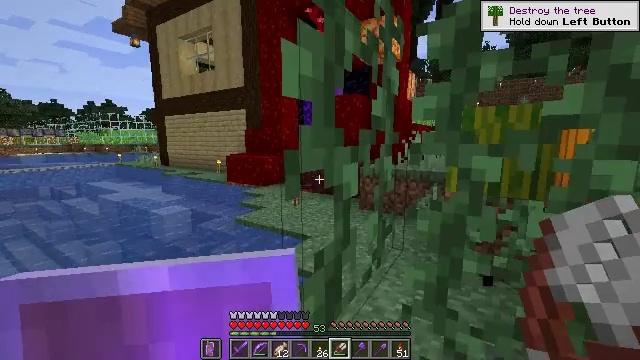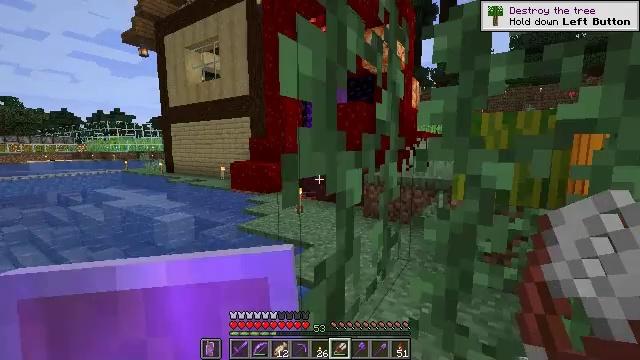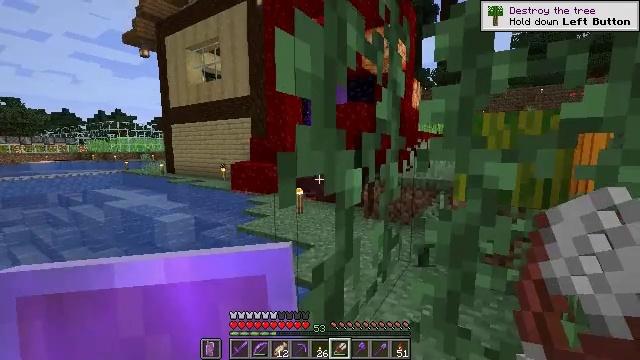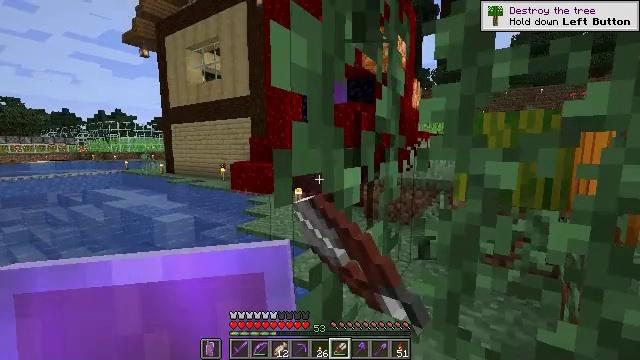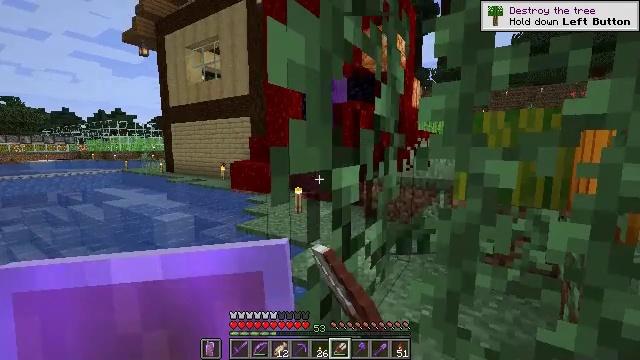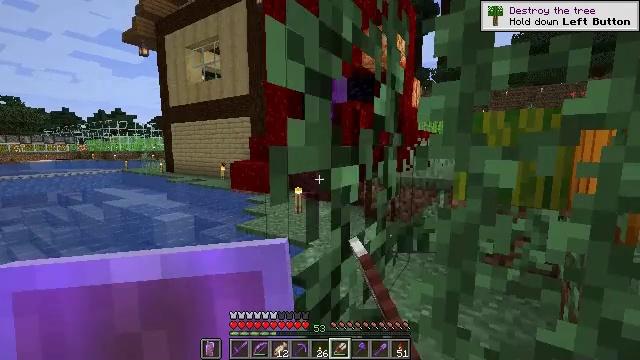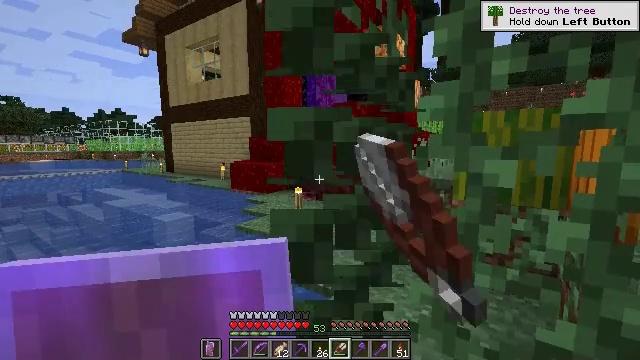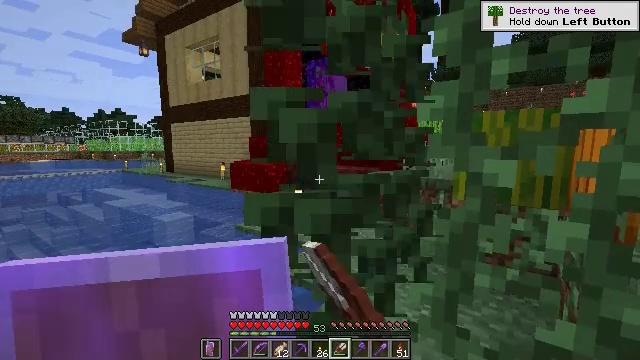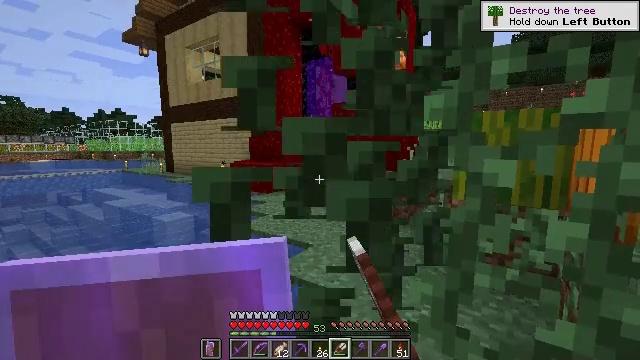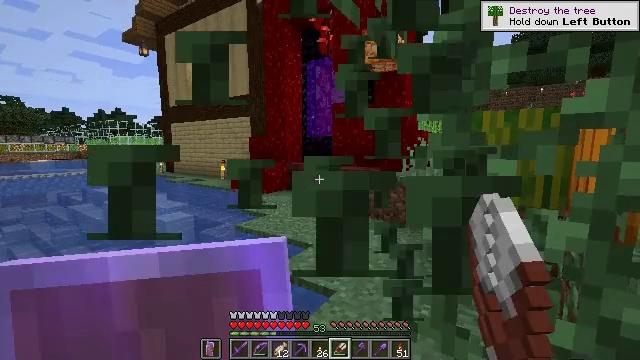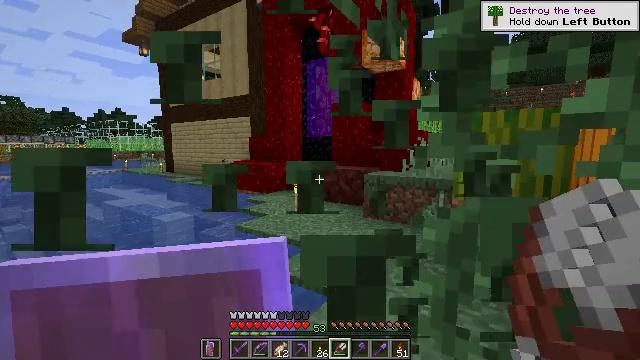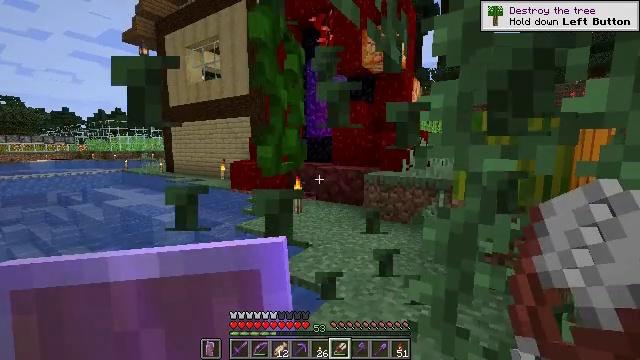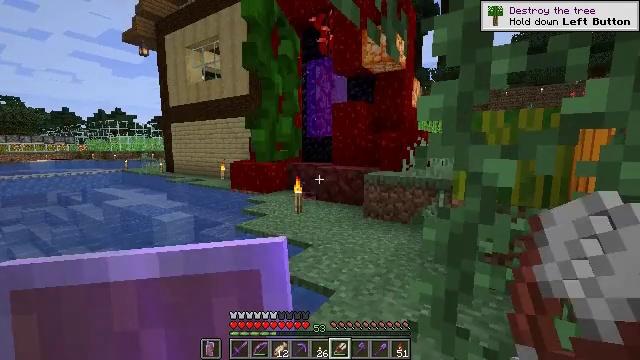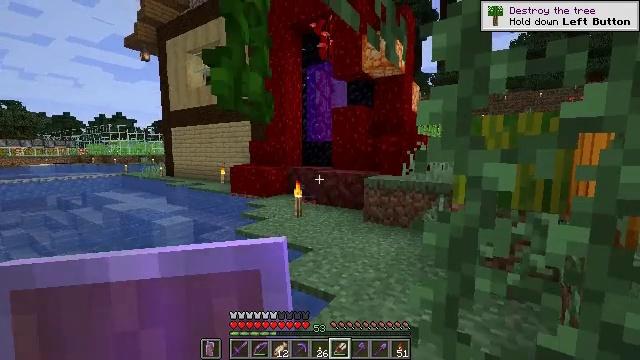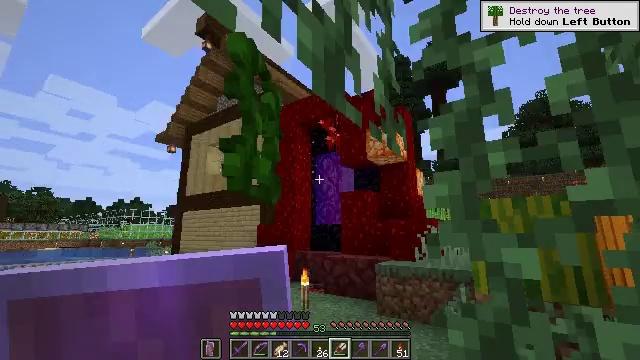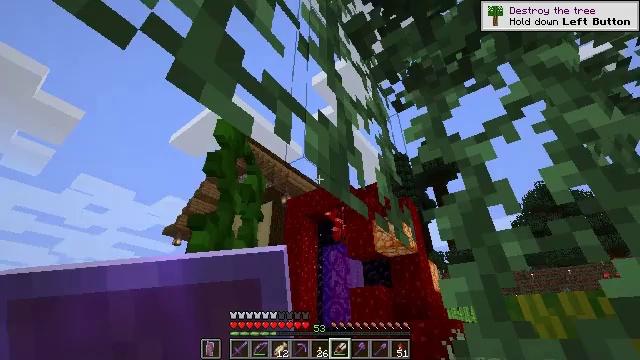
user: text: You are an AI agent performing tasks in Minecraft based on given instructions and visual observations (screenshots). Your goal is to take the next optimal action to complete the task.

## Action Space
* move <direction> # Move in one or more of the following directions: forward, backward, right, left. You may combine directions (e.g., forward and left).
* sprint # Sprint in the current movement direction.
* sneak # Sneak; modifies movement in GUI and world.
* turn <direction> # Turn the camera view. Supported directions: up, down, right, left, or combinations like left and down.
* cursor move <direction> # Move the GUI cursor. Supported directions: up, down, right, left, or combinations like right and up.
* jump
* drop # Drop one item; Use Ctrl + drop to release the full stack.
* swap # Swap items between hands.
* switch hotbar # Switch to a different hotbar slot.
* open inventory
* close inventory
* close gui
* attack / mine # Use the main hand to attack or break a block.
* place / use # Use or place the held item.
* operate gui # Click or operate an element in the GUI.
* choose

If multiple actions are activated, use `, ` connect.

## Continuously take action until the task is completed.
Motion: motion action
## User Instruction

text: Remove and gather vines.
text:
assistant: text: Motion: turn up
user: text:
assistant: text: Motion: attack / mine
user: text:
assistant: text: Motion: attack / mine
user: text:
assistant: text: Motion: attack / mine
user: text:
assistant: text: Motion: attack / mine
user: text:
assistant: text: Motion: attack / mine
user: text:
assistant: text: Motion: attack / mine
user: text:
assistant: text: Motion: attack / mine
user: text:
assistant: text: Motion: attack / mine
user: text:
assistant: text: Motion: attack / mine
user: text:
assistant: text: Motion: attack / mine
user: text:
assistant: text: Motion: attack / mine
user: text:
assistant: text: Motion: no_op
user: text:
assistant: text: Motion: turn left and up
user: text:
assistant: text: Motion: turn left and up
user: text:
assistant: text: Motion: turn up
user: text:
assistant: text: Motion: no_op
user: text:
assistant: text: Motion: attack / mine
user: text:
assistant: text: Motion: attack / mine
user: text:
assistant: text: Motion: attack / mine
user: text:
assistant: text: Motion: attack / mine
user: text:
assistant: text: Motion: attack / mine
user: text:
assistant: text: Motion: attack / mine
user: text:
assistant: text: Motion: attack / mine
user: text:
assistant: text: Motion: attack / mine
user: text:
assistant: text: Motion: attack / mine
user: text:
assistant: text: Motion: attack / mine
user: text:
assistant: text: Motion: attack / mine
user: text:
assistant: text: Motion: attack / mine
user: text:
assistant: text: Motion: attack / mine